Question: I want to use library from openCV named '"opencv library -2.4.3"' , I install all what it needs , and now openCV tutorials work. So I need add the same openCV library to my project for use.
QUESTION
How to add opencv '"library -2.4.3"' from another project to mine's folder named 'Android Dependencies'
Thanks in advance
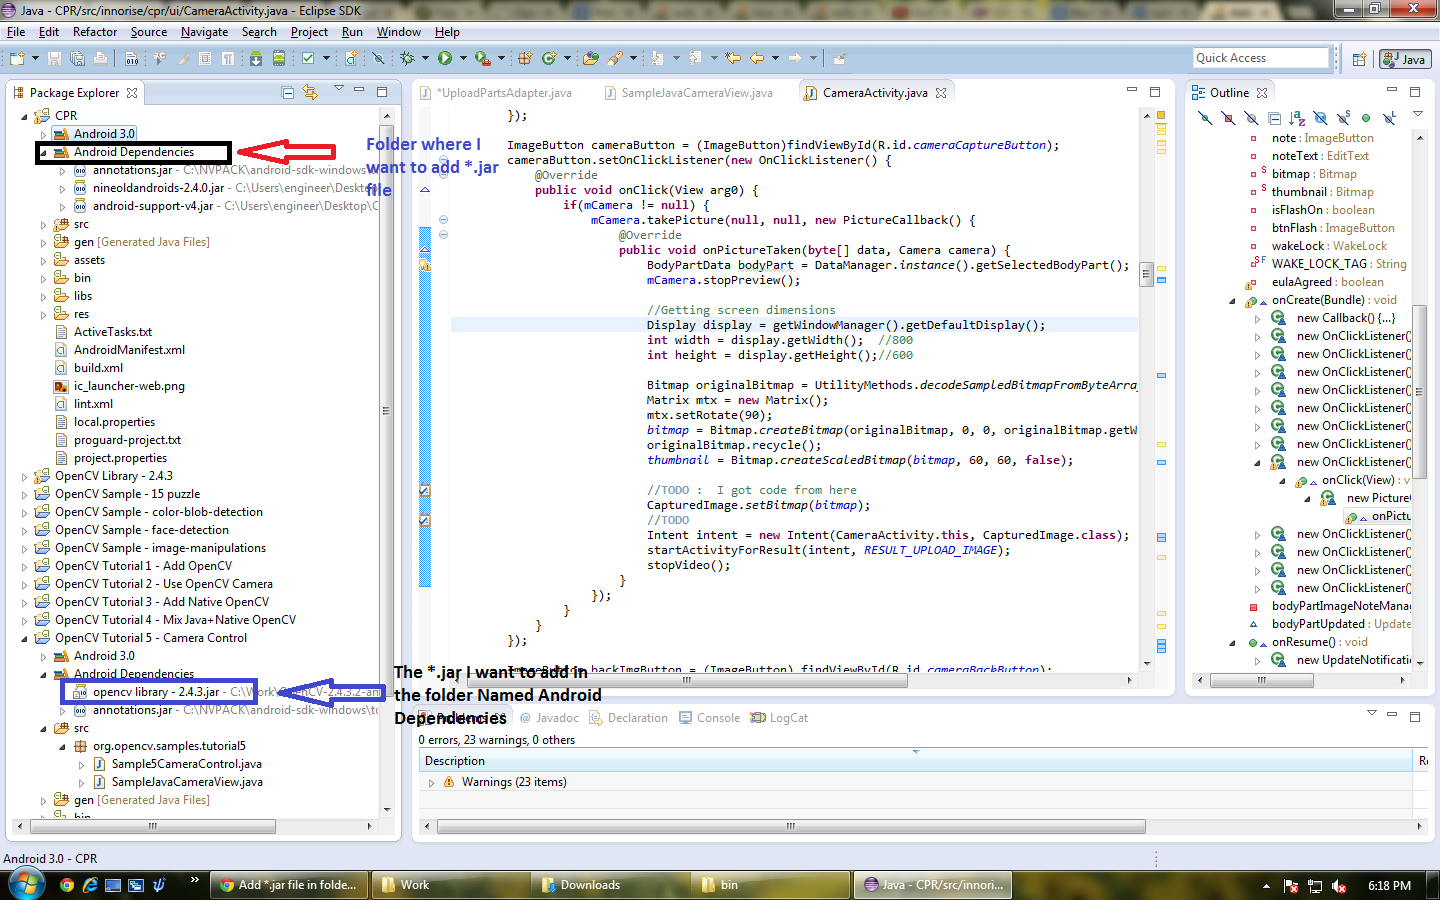
Answer: You have to click on on the project properties (Right Click -> Properties) and add it as dependency there.